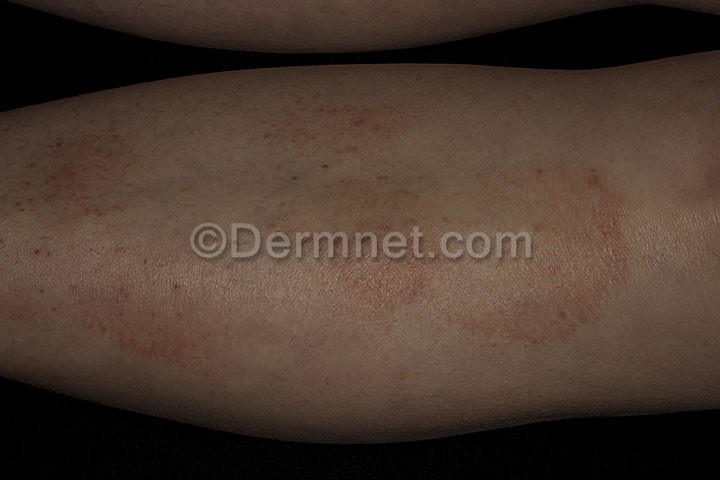
Disease: Eczema Photos